Aerial crown-view tile of a tropical tree (Barro Colorado Island, Panama), acquired 20241216:
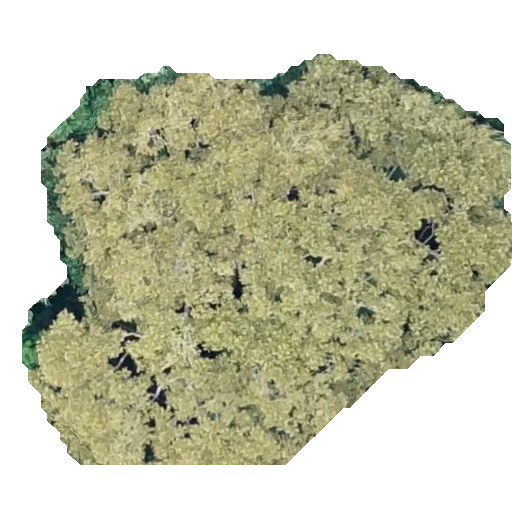
Species: Dipteryx oleifera
GBIF accepted scientific name: Dipteryx oleifera
Crown area: 223.555 m²